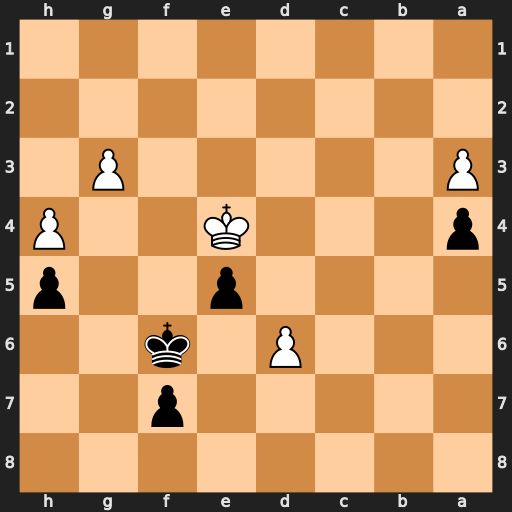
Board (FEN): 8/5p2/3P1k2/4p2p/p3K2P/P5P1/8/8
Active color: b
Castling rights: -
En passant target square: -
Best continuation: Ke6 g4 Kxd6 g5 Ke6